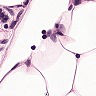
Metastatic tissue present: yes